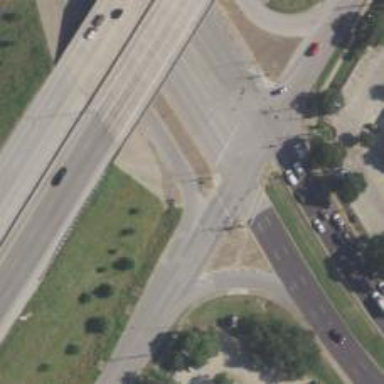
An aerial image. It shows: Secondary link road.